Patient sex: M
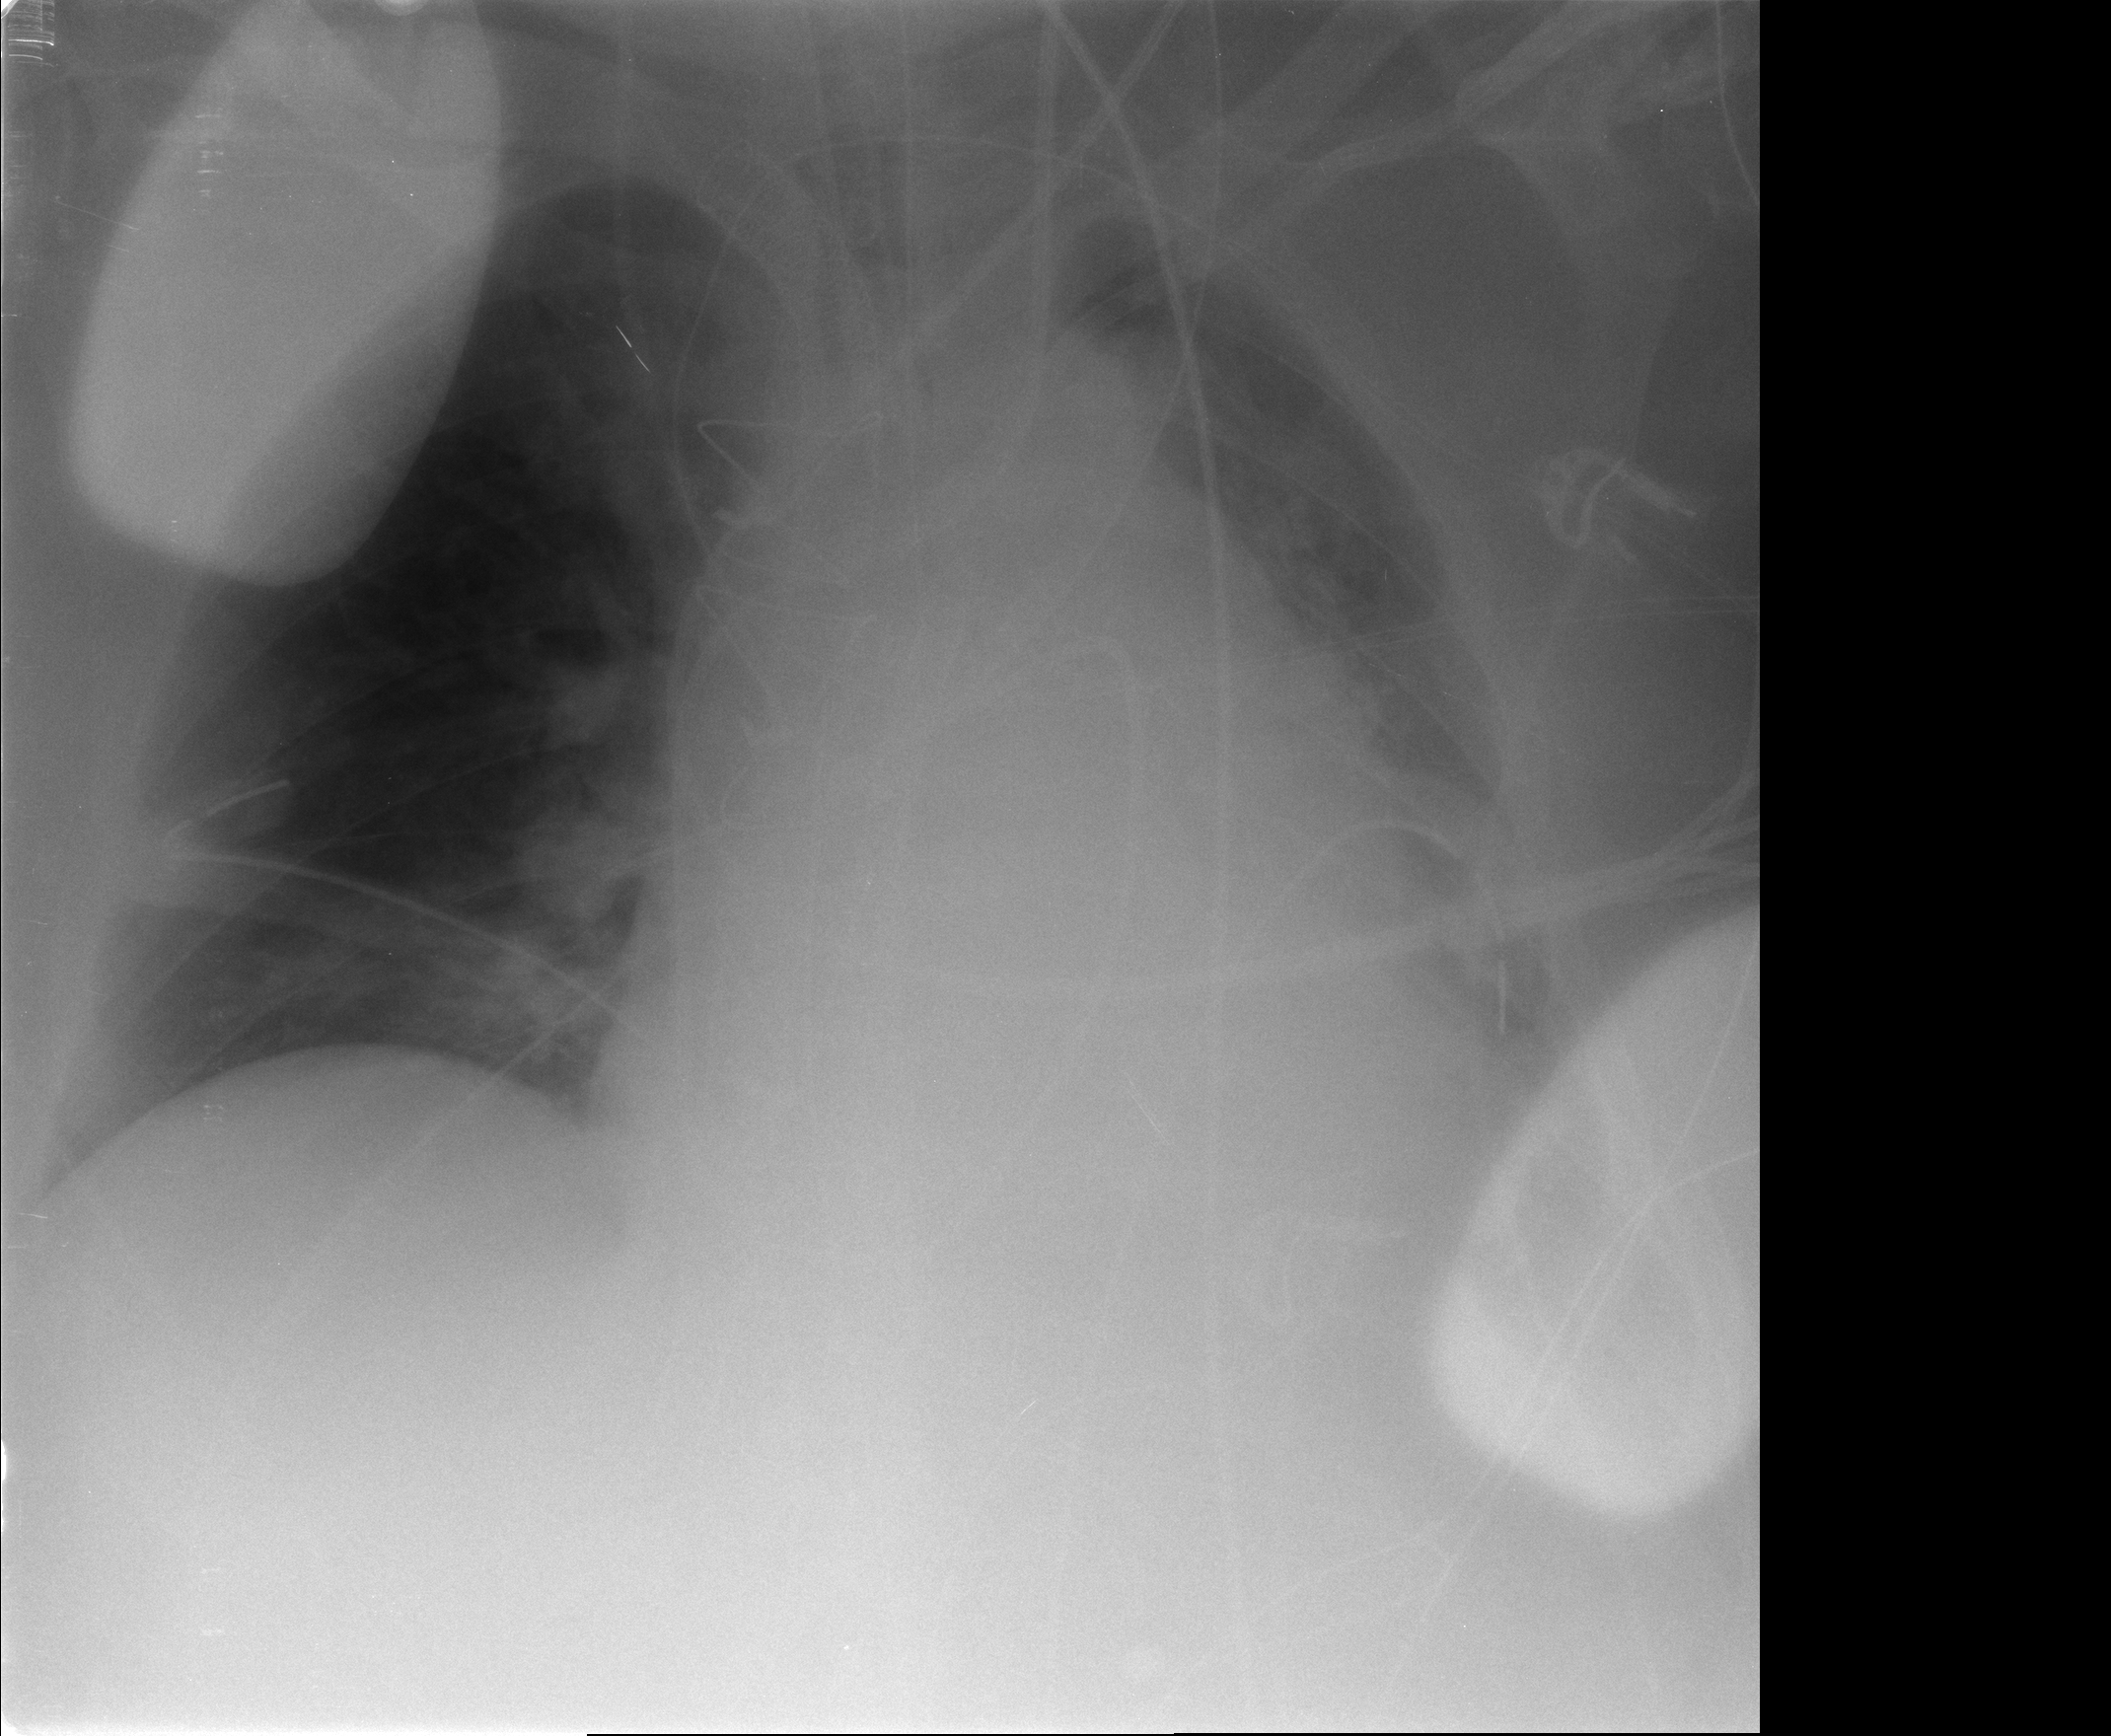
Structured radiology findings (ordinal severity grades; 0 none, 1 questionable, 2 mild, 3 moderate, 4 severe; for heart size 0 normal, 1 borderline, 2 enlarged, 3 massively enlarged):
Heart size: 2
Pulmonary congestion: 0
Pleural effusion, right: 0
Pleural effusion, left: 0
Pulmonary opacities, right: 0
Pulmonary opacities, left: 0
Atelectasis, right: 2
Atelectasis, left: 2